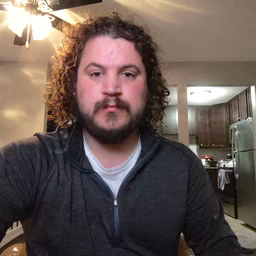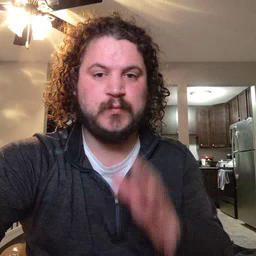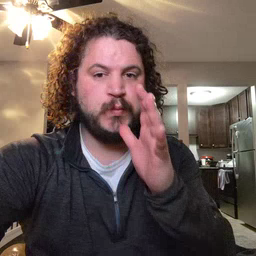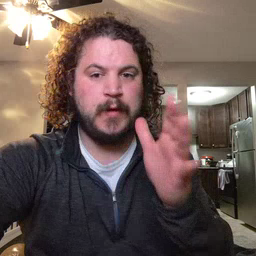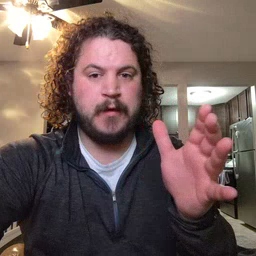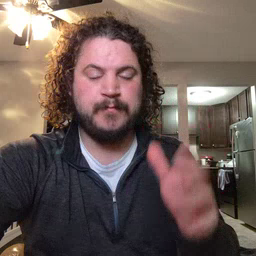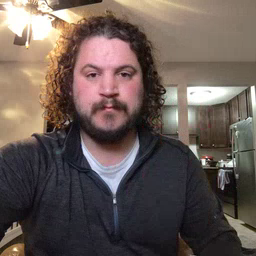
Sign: grandma